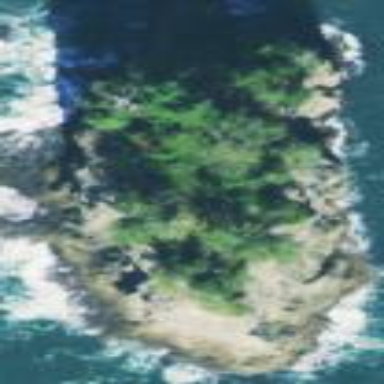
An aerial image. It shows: Islet along the coastline.